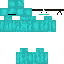
A female human skin with pale skin, wearing brown long hair dressed in a blue hoodie and red pants, featuring a closed mouth.